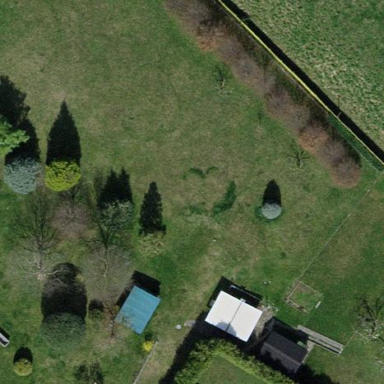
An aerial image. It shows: Garden surrounded by fence.